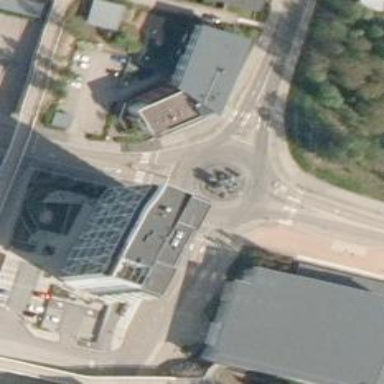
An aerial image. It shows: Secondary road around roundabout.